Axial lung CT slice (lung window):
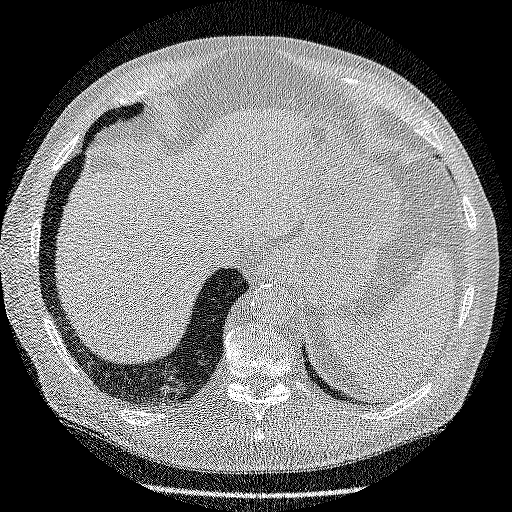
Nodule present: no